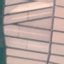
Label: AnnualCrop